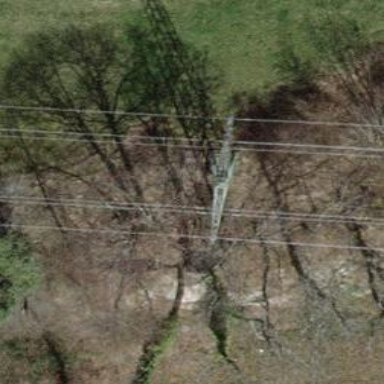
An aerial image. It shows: Lattice structure tower used for power distribution.